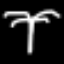
Label: palm tree